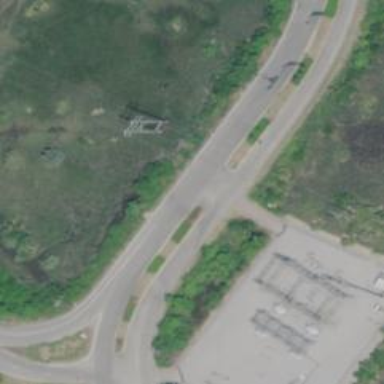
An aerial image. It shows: Trunk link highway.